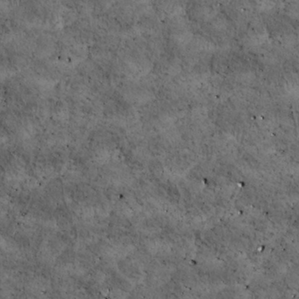
Label: non_frost